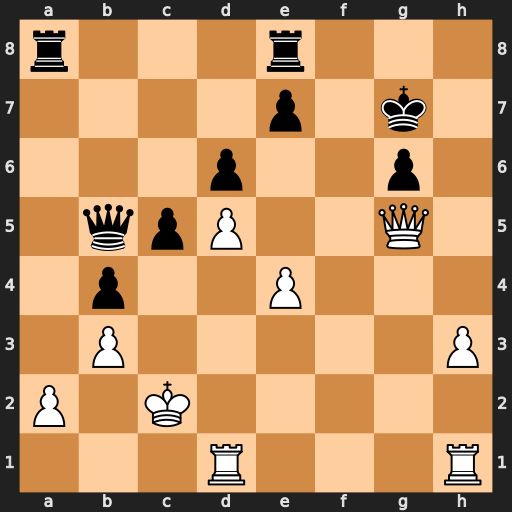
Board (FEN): r3r3/4p1k1/3p2p1/1qpP2Q1/1p2P3/1P5P/P1K5/3R3R
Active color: w
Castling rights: -
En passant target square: -
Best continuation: Rhg1 Rxa2+ Kb1 Ra1+ Kxa1